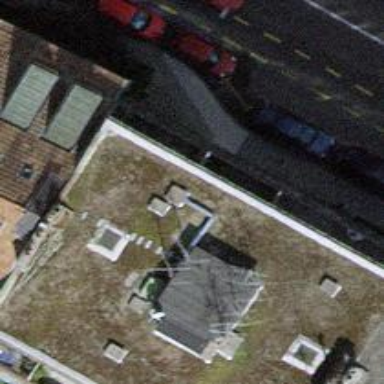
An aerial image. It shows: Restaurant.